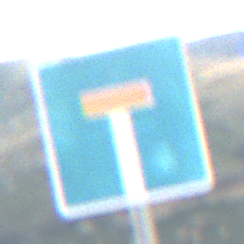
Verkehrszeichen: Sackgasse
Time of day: Midday
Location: Outdoor (Nature)
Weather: PartlyCloudy
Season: NotSpecified
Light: Natural